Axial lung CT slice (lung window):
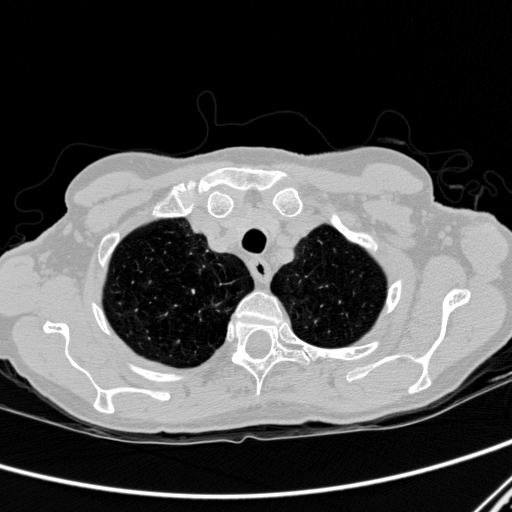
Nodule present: no